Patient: sex M, age 79
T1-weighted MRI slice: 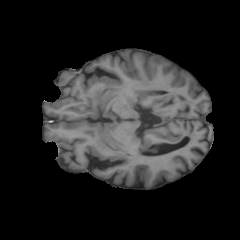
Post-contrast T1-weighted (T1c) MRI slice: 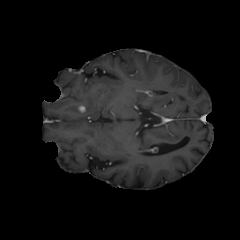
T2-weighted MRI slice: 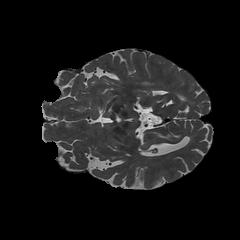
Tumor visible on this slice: no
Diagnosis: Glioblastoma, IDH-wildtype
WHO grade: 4